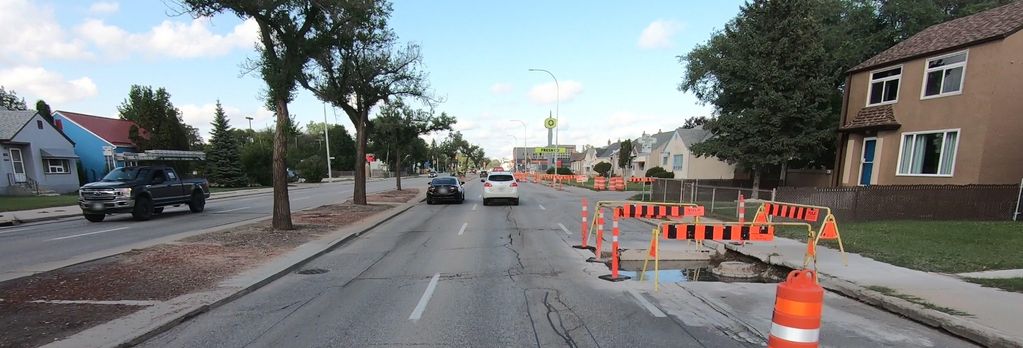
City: winnipeg